Field crop: tomato
Growth stage: 1
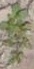
Species: portulaca